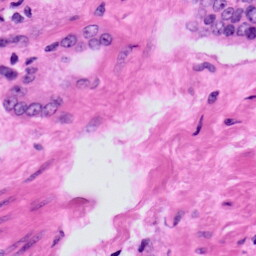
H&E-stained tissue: Prostate